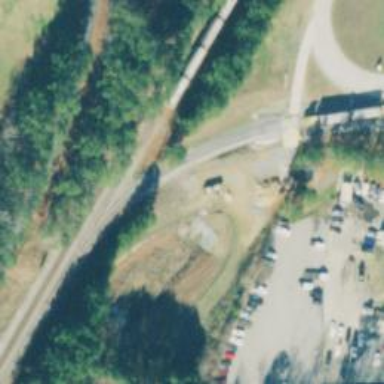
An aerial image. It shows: Railway spur for aggregate freight transportation.